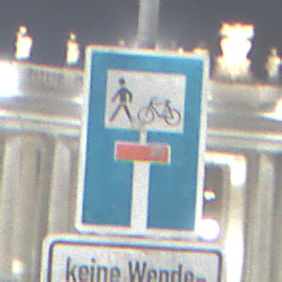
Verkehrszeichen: SackgasseRadverkehrFussgaengerDurchlaessig
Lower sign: HinweisGeaenderteVorfahrtVerkehrsfuehrungVerkehrsregelung3
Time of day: Night
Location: Outdoor (Urban)
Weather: PartlyCloudy
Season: NotSpecified
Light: Artificial